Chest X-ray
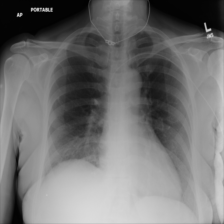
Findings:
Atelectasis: negative
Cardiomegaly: negative
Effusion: negative
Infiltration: negative
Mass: negative
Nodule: positive
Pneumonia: negative
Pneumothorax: negative
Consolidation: negative
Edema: negative
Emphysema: negative
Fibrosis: negative
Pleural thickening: negative
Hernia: negative